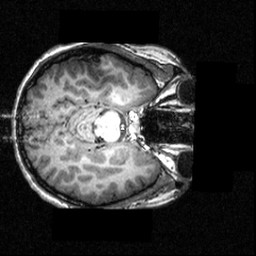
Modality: T1w
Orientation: axial
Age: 21
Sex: female
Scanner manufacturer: siemens
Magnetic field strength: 3.951 T
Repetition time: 1.5 s
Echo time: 0.00335 s